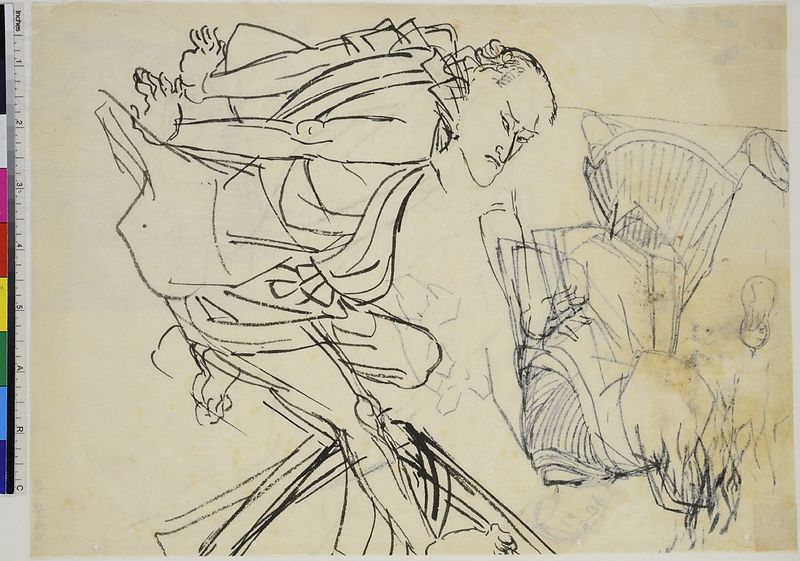
Künstler: Utagawa Kuniyoshi
Standort: Hamburg
Institution: Museum für Kunst und Gewerbe Hamburg
Schlagwörter: held, mann, frau, schwarz, skizze, zeichnung, figur, person, papier, liegend, gestalt, barfuss, tusche, asien, literatur, zeit, skizzen, putzfrau, tuschzeichnung, pinselzeichnung, beidseitig, edo, charaktere, markantes kinn, lit, literarische